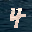
Label: 4